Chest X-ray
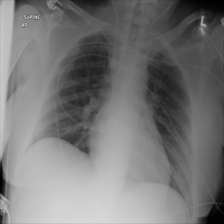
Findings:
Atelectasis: negative
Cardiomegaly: negative
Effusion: negative
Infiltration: negative
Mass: negative
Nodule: negative
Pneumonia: negative
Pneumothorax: negative
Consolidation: negative
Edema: negative
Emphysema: negative
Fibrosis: negative
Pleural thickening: negative
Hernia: negative